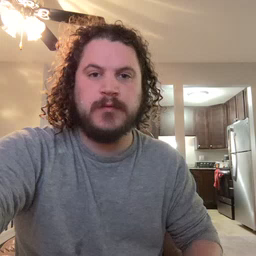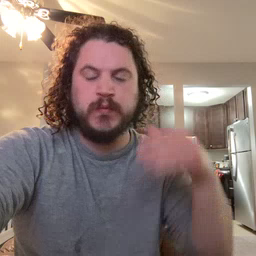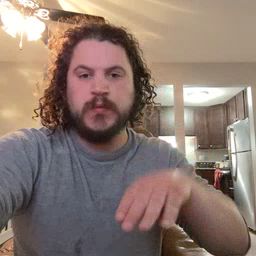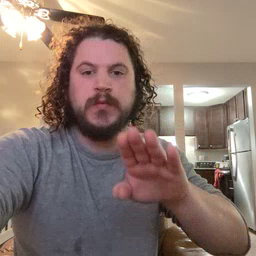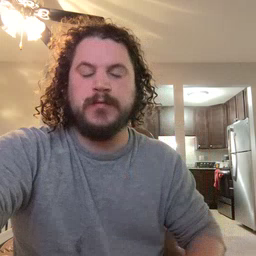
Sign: into